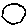
Label: circle